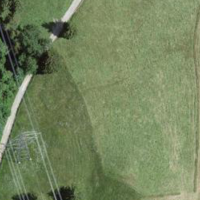
EUNIS habitat code: 25
Species observed at this site:
Sarracenia purpurea